Question: I installed Android Studio 3.0.1 from <URL>. Note that the link does not have a different download link for x86 or x64 computers.
I installed it, and loaded it with my pre-installed SDK. Before I could write anything in the new project, this came up:

As you can see, it is showing that the application is not compatible with the computer.
Any idea what can be done in such a case?
I have already looked at <URL> but it doesn't have any good answer.
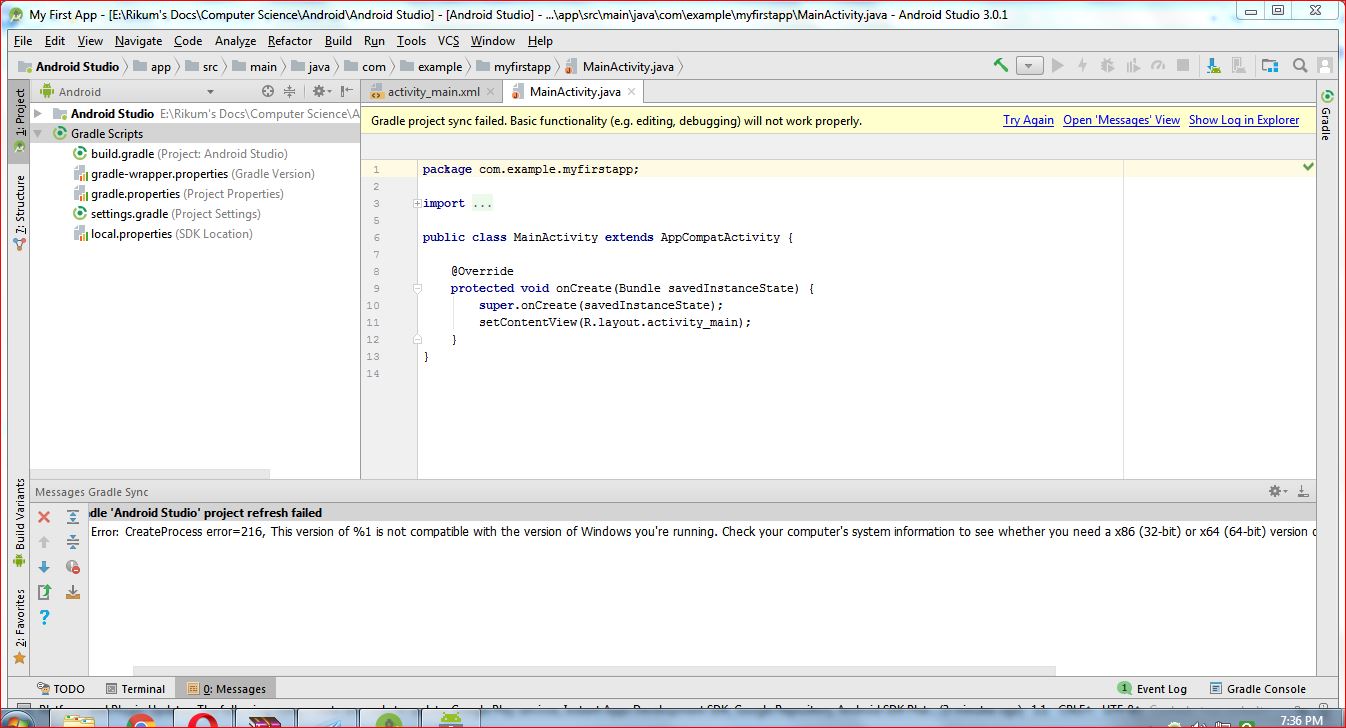
Answer: Android Studio uses OpenJDK by default (which is bundled with Android Studio installer). If you're running Windows 32bit please install 32bit Oracle JDK (at least version JDK8).
After installing JDK. In Android Studio goto -> -> uncheck OpenJDK (jre) path -> and browse to the path where you installed Oracle JDK.
Example Oracle JDK installation path be like
'''
C:\Program Files(x86)\Java\jdk_x.x.x'''
And click OK. Wait for the gradle sync complete.